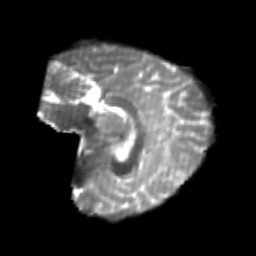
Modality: T2w
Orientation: sagittal
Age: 22
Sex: female
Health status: healthy
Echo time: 0.074 s